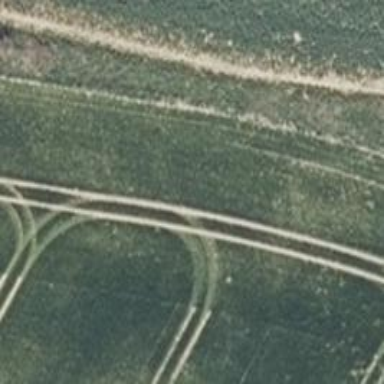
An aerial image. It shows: Track with grade 3 tracktype.